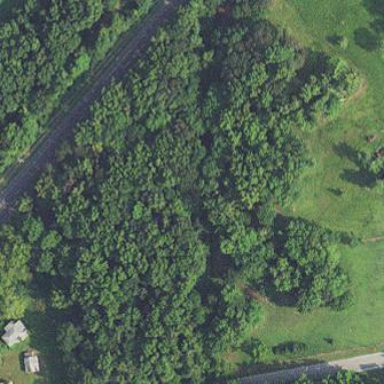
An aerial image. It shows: Beautiful woodland area.